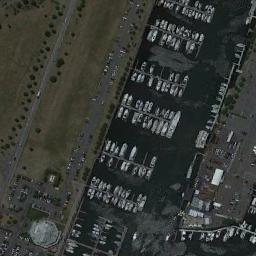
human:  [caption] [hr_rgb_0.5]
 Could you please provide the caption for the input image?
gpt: The harbor with lots of neatly docked boats is surrounded by some parking lots .

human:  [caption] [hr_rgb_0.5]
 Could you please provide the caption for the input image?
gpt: There are many ships in the harbor .

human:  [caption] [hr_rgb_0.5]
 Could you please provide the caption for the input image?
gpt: Many ships dock neatly on the sea side of the harbor surrounded by buildings and lawns .

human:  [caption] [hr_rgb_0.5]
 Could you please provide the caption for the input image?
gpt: There are many houses near the harbor .

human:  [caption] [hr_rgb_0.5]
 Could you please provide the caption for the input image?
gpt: There are some buildings and a parking lot beside the harbor with many boats .